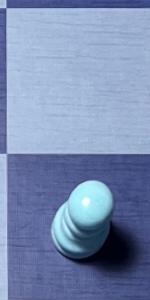
Label: Pawn_White